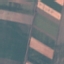
Land use / land cover class: AnnualCrop